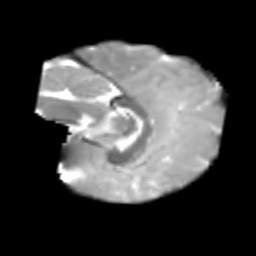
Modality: T2w
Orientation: sagittal
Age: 7
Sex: male
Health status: healthy